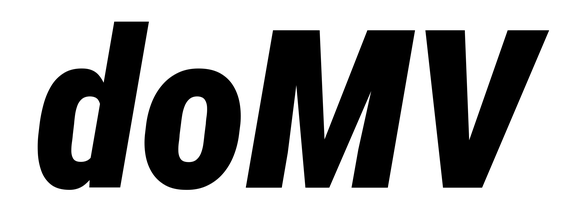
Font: Roboto-Italic_Condensed_Black_Italic